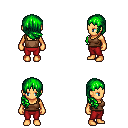
a pixel art fantasy rpg character, female body template, human, tanned skin, brown pirate shirt, red pants, green right-swept hairstyle, four views (front, back, left, right), 2x2 character sprite sheet, small pixel art, hard edges, no anti-aliasing